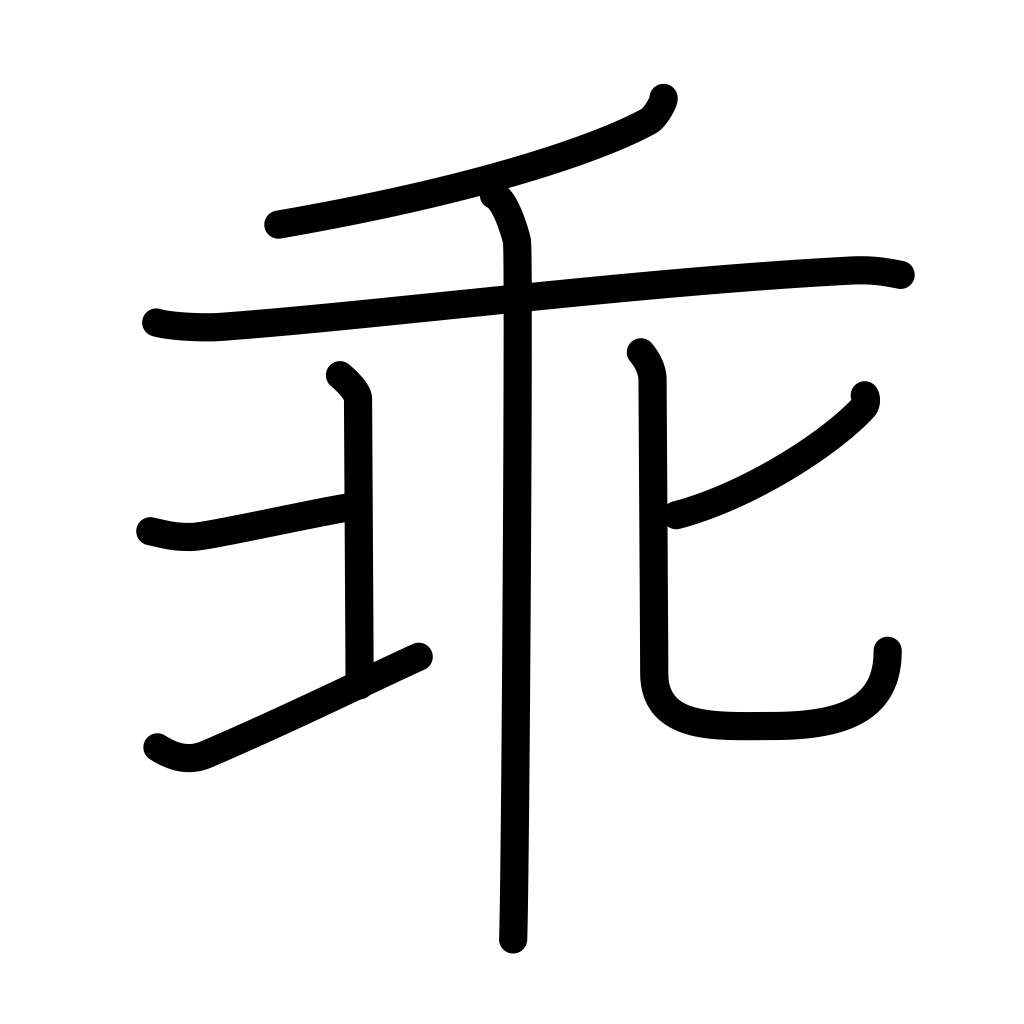
Meaning: oppose, disobey